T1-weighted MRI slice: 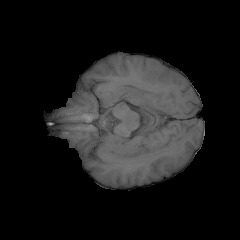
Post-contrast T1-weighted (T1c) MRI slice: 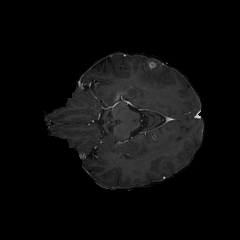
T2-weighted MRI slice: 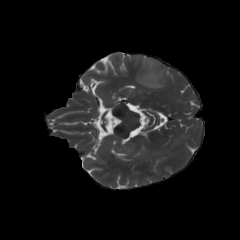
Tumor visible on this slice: yes